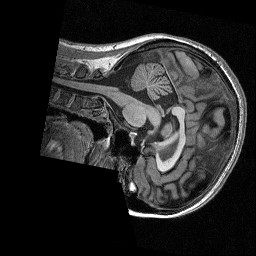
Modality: T1w
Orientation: sagittal
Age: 25
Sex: female
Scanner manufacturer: siemens
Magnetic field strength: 3 T
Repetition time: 2.3 s
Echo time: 0.00298 s